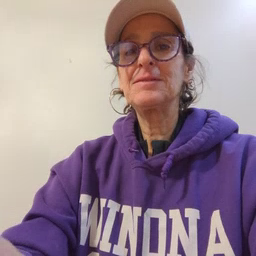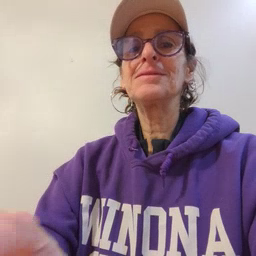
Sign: pool